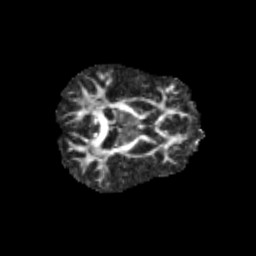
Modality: FA
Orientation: axial
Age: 12
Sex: female
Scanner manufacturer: siemens
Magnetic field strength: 3 T
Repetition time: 3.8 s
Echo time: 0.07 s